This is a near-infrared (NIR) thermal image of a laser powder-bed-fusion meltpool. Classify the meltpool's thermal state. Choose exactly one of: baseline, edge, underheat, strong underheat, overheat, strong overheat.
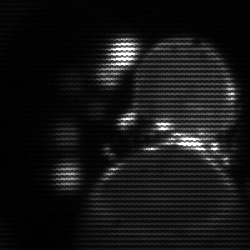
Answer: edge